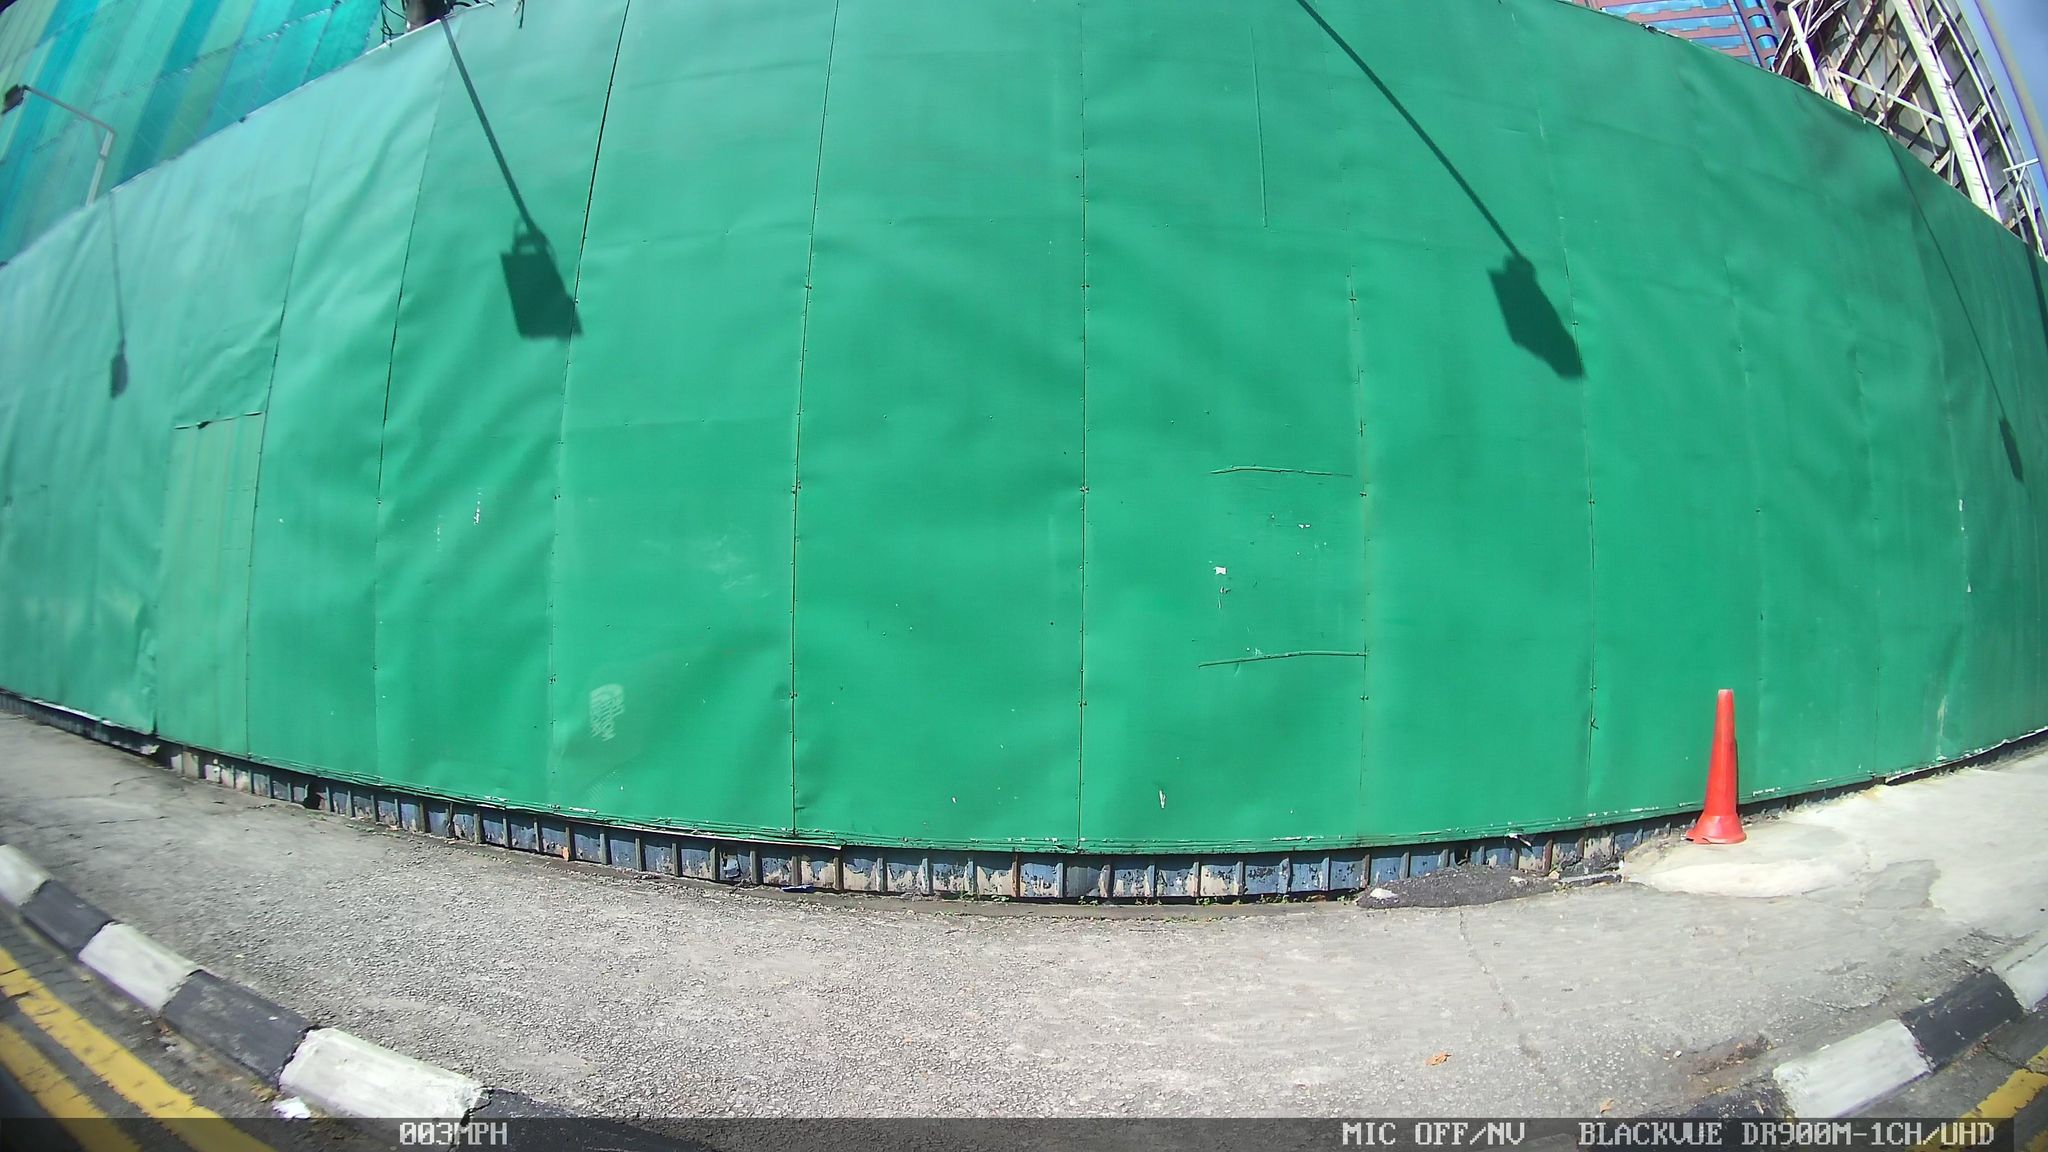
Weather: snowy
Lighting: day
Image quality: good
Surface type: driving surface
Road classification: track, steps
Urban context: urban centre
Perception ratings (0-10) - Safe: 1.36, Lively: 1.75, Beautiful: 2.79, Boring: 5.53, Depressing: 4.82, Wealthy: 3.21